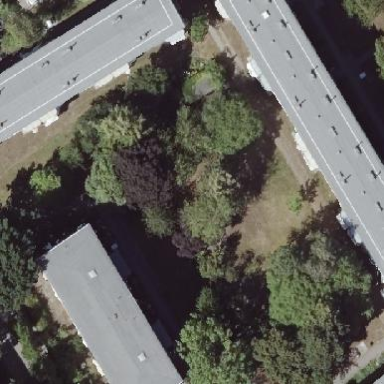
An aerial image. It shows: Flat-roofed apartment building with tar paper roofing material.